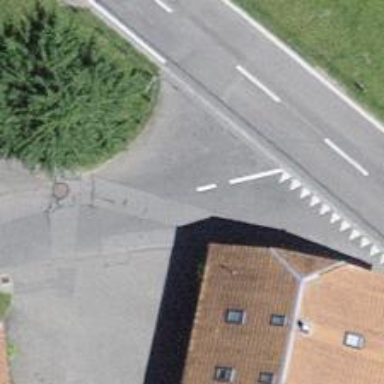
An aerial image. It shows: Unclassified road with asphalt surface.